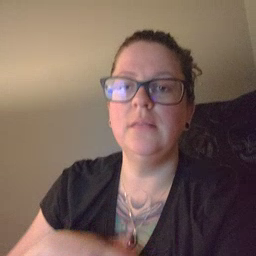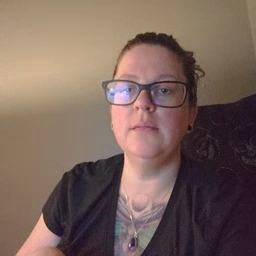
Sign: please